Interaction volume radius: 5 \u00c5
Interaction volume height: 25 \u00c5
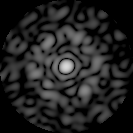
Disorder parameter: 0.7386